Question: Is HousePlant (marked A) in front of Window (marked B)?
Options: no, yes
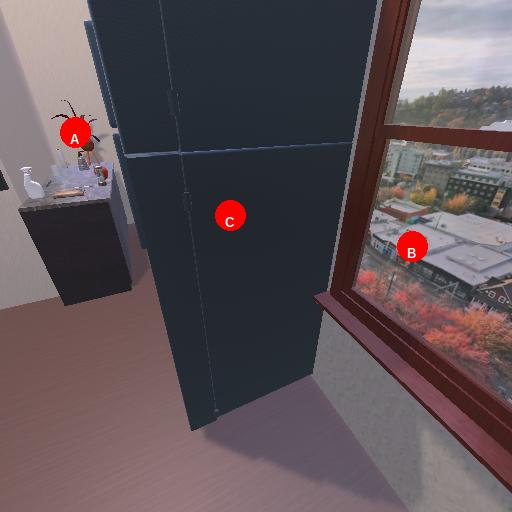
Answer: no